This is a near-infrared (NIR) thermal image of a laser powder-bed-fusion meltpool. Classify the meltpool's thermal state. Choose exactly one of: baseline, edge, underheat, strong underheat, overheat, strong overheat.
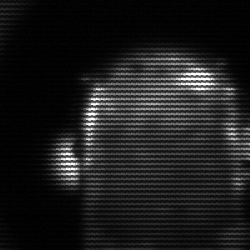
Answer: baseline